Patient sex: M
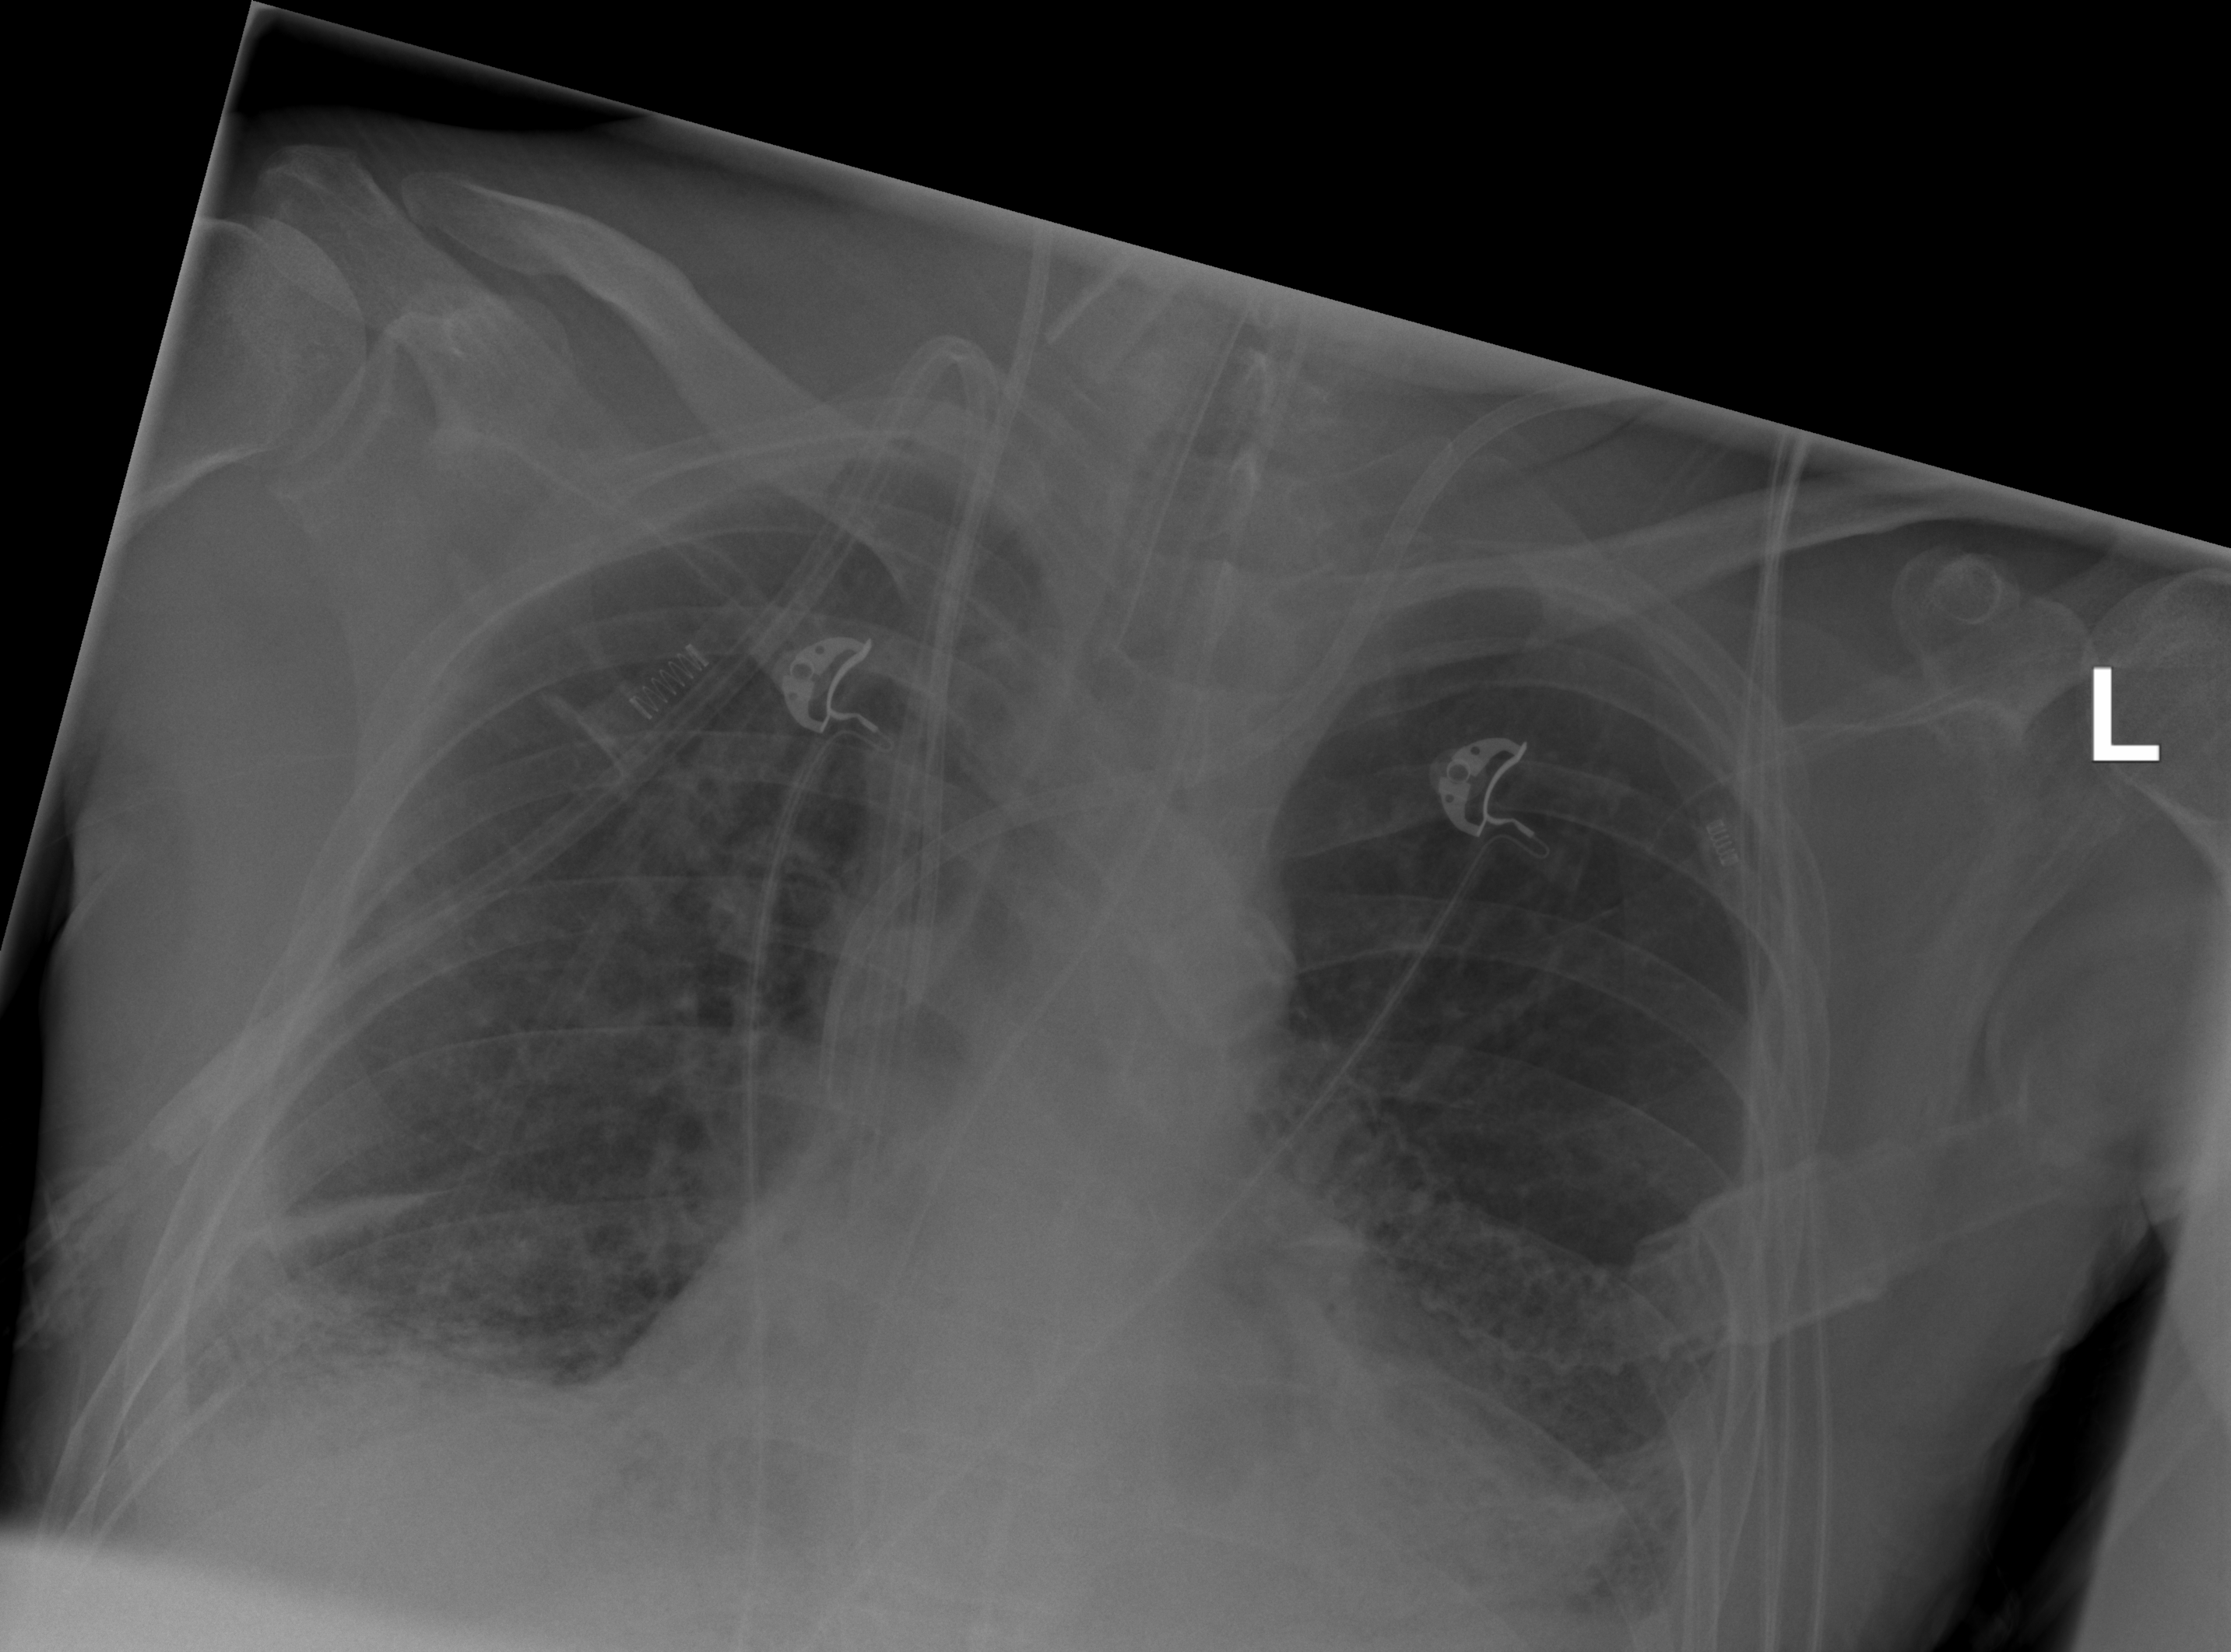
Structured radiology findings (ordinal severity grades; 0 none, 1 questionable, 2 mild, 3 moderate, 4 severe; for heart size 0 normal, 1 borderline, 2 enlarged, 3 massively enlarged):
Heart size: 2
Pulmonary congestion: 0
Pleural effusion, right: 2
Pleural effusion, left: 2
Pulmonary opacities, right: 2
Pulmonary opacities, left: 2
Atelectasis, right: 2
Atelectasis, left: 2